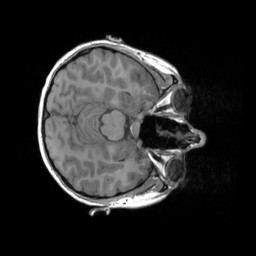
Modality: T1w
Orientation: axial
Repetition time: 2 s
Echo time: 0.00252 s